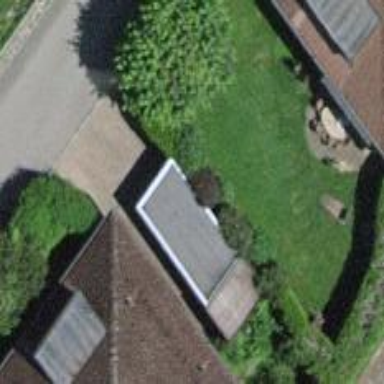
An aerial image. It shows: Garage.